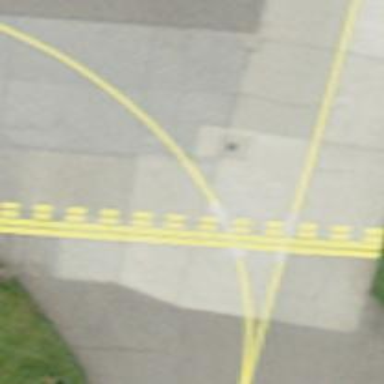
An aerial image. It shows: Image of taxiway at airport.